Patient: sex F, age 69
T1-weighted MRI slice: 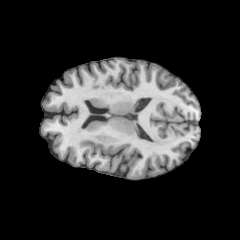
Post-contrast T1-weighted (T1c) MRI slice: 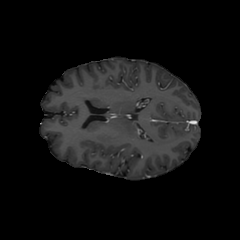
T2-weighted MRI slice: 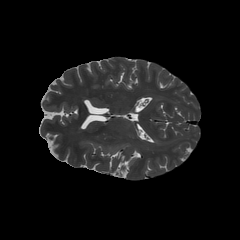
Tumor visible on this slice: no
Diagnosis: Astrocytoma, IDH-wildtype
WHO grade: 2